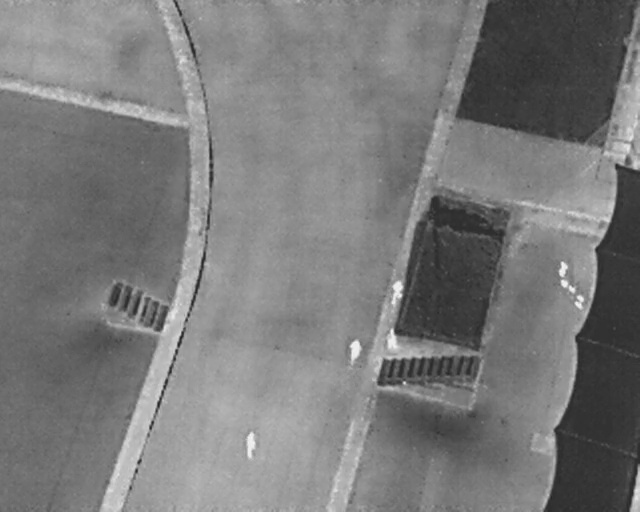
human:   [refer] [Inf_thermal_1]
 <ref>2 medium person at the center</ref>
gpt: <box>[[60, 56, 63, 58, 8], [59, 64, 63, 66, 2]]</box>